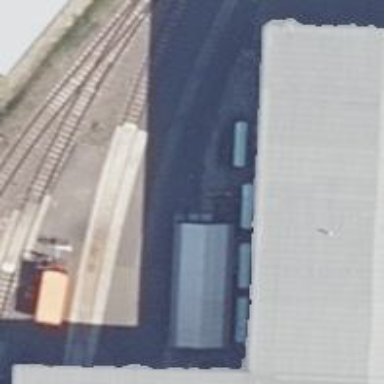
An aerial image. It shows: Railway spur service.